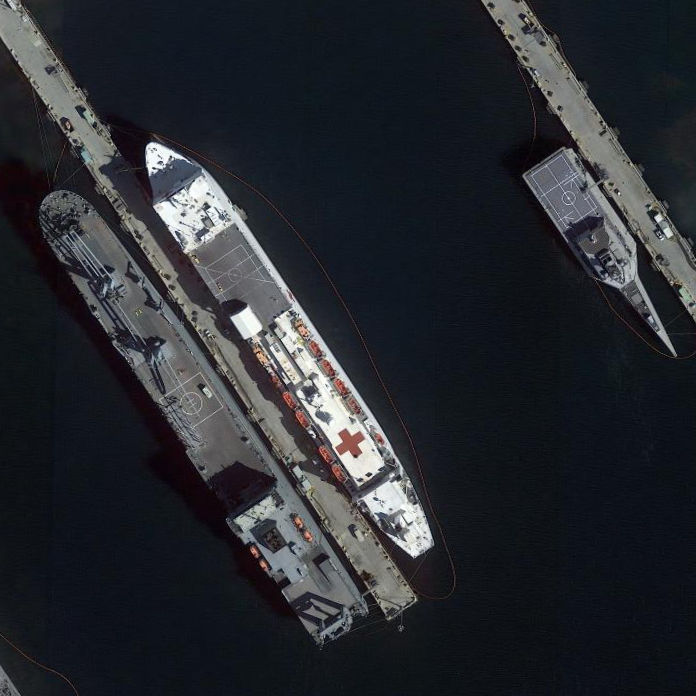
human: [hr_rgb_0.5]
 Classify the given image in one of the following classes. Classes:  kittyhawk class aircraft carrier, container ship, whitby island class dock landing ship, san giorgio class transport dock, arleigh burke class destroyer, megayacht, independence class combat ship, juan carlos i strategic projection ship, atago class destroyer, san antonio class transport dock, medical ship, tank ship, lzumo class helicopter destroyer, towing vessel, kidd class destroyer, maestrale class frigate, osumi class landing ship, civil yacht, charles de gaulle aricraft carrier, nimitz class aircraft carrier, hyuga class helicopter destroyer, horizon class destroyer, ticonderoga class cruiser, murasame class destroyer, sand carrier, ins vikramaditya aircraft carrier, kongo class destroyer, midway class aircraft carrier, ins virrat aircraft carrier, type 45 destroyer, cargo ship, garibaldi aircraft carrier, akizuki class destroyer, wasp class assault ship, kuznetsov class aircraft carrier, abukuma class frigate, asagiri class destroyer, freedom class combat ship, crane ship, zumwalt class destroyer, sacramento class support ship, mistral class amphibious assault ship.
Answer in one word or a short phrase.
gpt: Medical ship